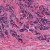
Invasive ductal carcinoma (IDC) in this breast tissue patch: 1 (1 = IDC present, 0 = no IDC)